Field crop: maize
Growth stage: 2
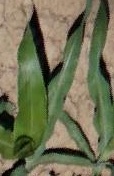
Species: maize